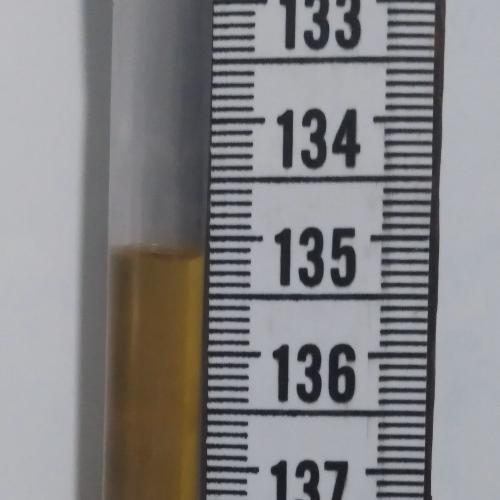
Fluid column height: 135.2 cm